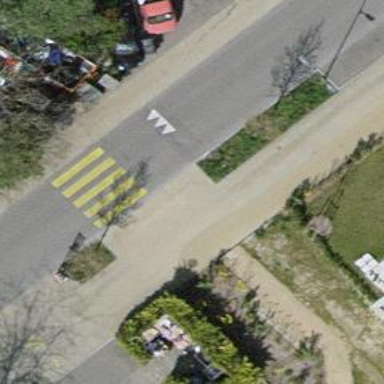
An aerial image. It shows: Compacted footway.